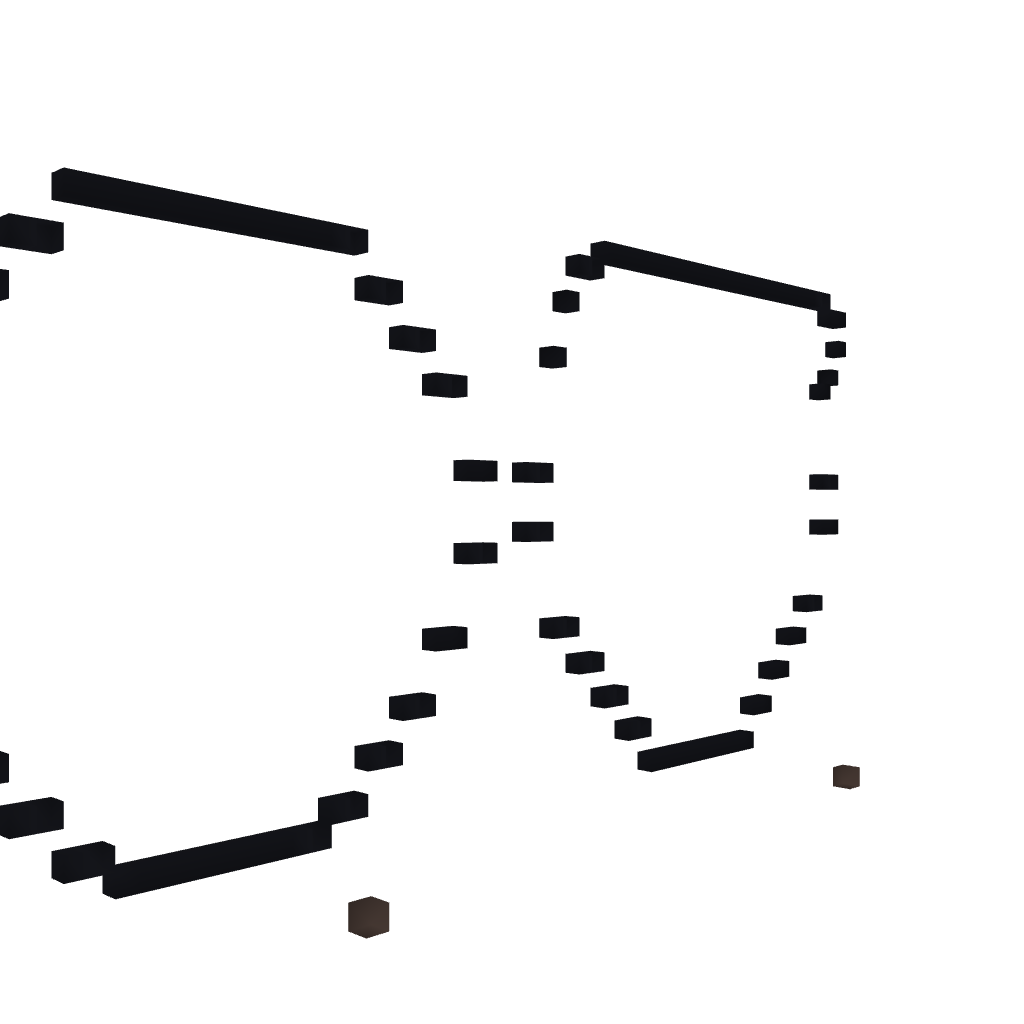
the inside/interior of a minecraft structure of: Adam Savage and Jamie Hyneman